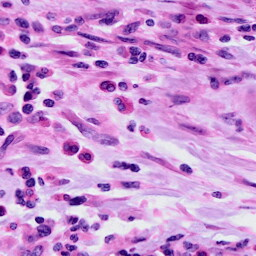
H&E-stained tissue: Cervix